Interaction volume radius: 5 \u00c5
Interaction volume height: 25 \u00c5
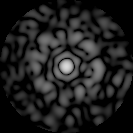
Disorder parameter: 0.7975